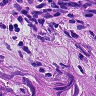
Metastatic tissue present: yes